Field crop: maize
Growth stage: 2
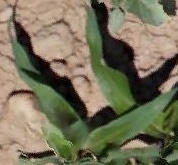
Species: maize